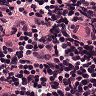
Metastatic tissue present: no